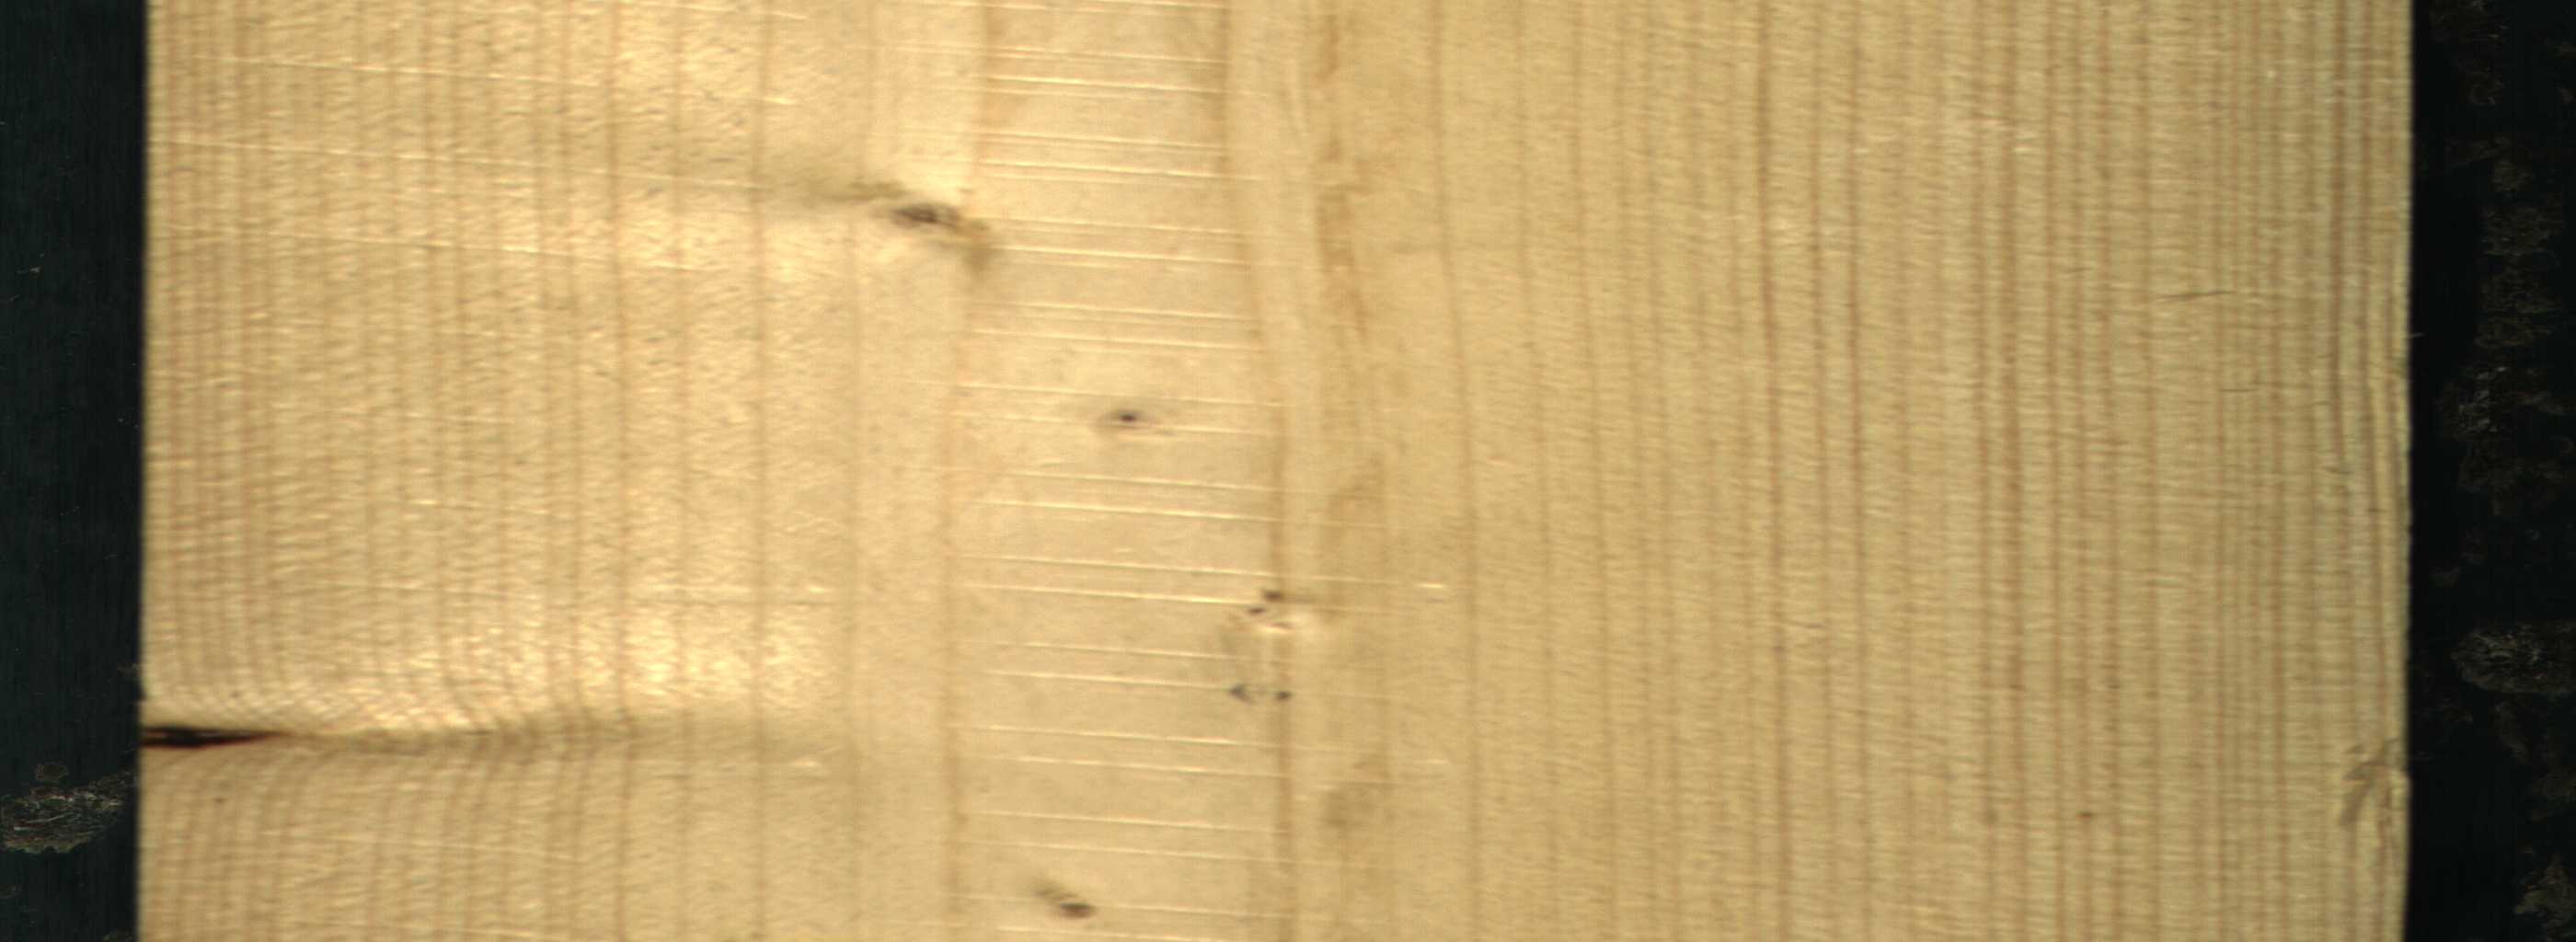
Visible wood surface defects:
Dead_Knot
Live_Knot